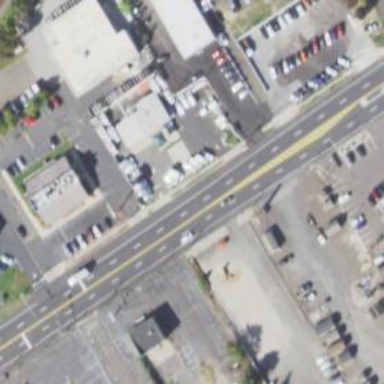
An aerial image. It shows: Primary road with asphalt surface.